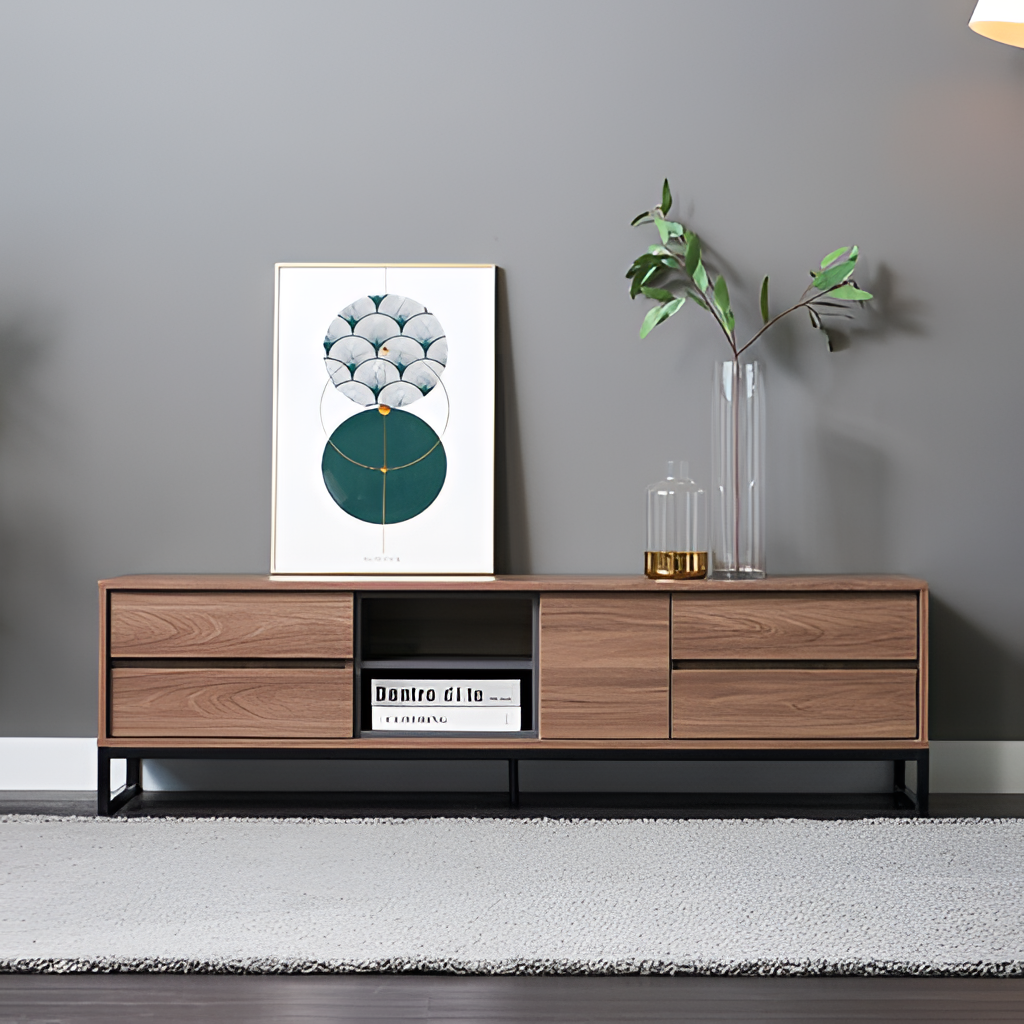
brown wood TV stand, living room, minimalist, wood flooring, with plank pattern, paint wallpaper, with solid pattern